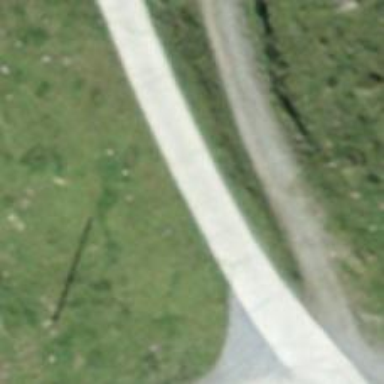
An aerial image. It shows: Concrete track with grade 2 tracktype.